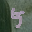
Label: 5